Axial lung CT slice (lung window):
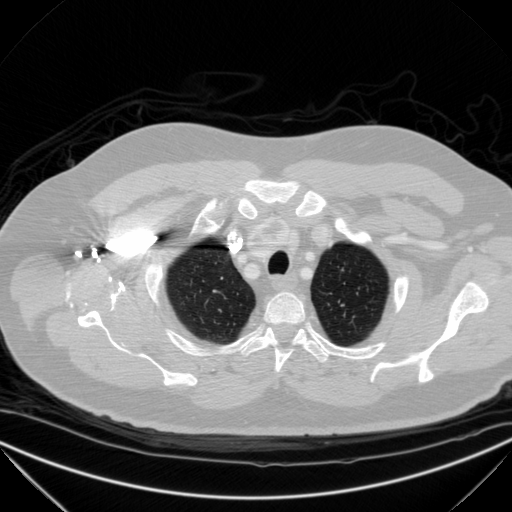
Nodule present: no